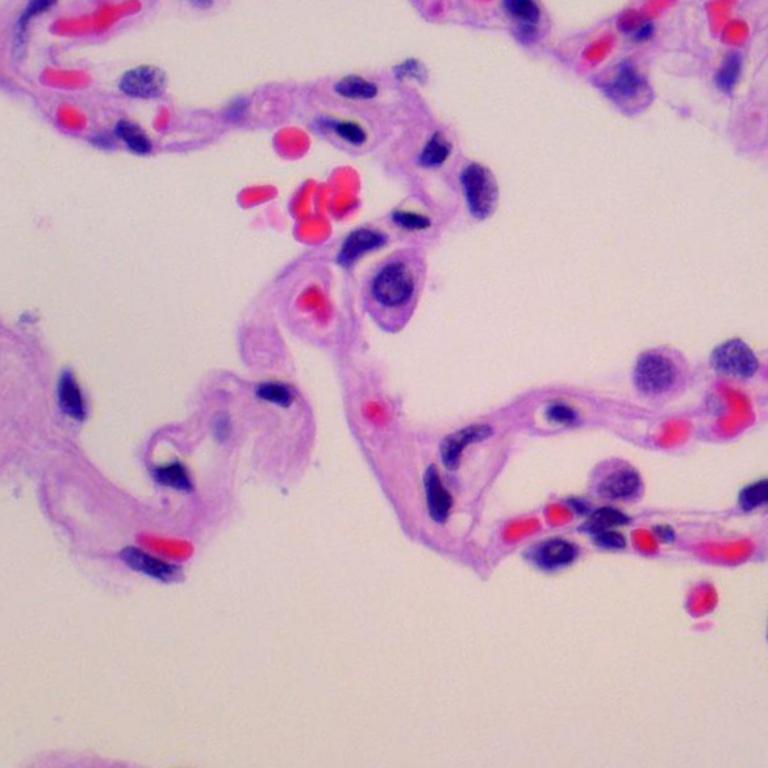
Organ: lung
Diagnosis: benign